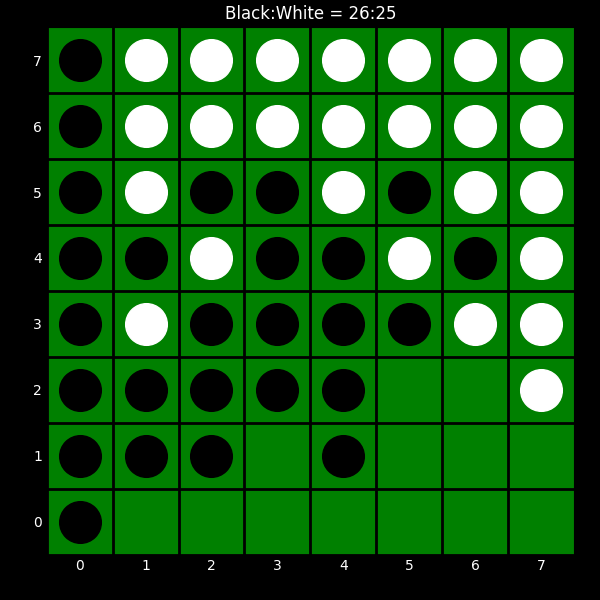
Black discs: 26
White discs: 25